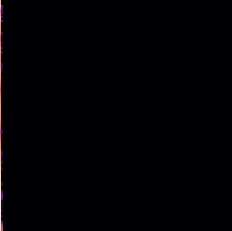
Sound class: Fire crackling